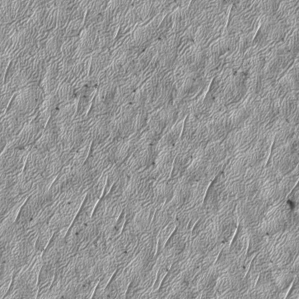
Label: frost